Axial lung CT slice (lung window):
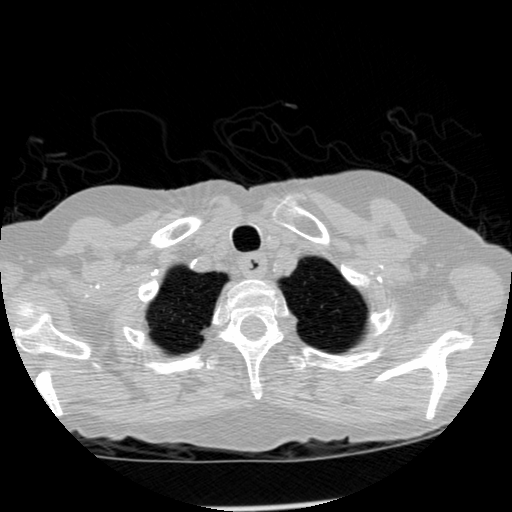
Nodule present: no